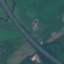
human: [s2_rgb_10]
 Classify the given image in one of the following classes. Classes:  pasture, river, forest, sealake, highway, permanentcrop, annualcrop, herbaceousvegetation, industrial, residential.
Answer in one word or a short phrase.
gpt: Highway